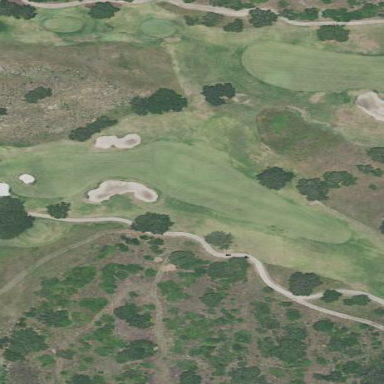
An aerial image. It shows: Grassy area designated as golf fairway.